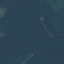
Land use / land cover: Forest